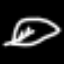
Label: leaf